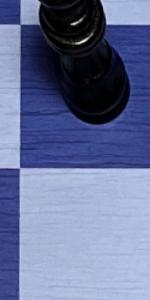
Label: Empty